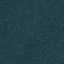
Land use / land cover class: Forest